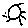
Label: sun